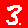
Digit: 3